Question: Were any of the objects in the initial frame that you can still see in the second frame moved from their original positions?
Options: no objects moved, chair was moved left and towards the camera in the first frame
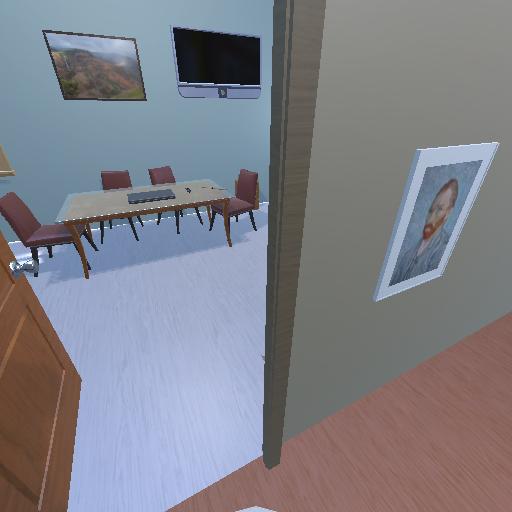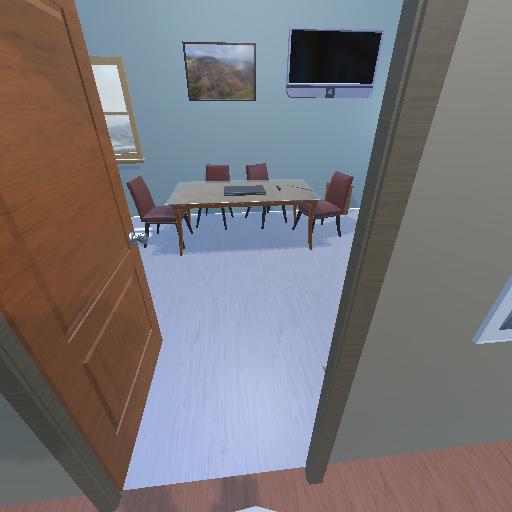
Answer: no objects moved